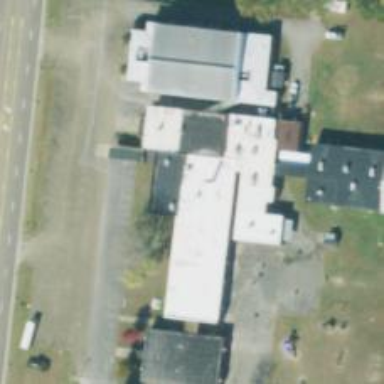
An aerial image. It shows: School.